Question: Here is what google login screen looks like:

you click it and a list of suggestions pops out.
I'd like to do something similar on my own website, where the user would click on the input, and a list of javascript populated suggestions would pop out (or the list of past searches together with my suggestions).
How can I do this using javascript?
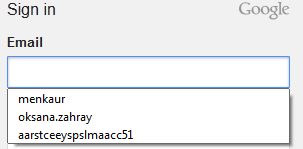
Answer: You can use a HTML5 '<datalist>' element.
A datalist element allows you to specify a list of values that you want to be in the autocomplete dropdown:
'''
<input type="text" placeholder="Type in here." list="mydatalist" />
<datalist id="mydatalist">
<option value="Apple" />
<option value="Orange" />
<option value="Banana" />
<option value="Pear" />
<option value="Kiwi" />
<option value="Grape" />
<option value="Grapefruit" />
</datalist>
'''
The datalist is defined sperately from the input element. The input element is then linked to the datalist via the 'list' attribute which links it to the datalist with the given id.
The '<datalist>' element is only supported in IE10, Firefox, Chrome, and Opera and is not case sensitive (at least in chrome 24). The demo below shows you how to add options via javascript.
Demo: <URL>
For older browsers that do not support the HTML5 '<datalist>' element, the jQuery datalist plugin can be used. Link:
<URL>